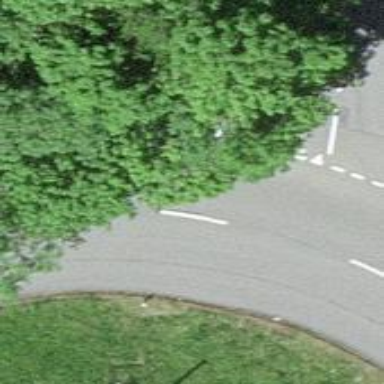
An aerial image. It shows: Tertiary road.